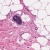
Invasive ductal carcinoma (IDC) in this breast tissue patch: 0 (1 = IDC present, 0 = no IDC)